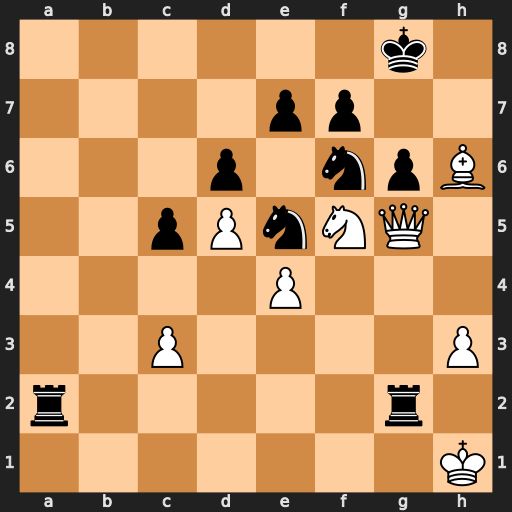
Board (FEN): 6k1/4pp2/3p1npB/2pPnNQ1/4P3/2P4P/r5r1/7K
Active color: w
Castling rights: -
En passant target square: -
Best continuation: Nxe7+ Kh7 Qxf6